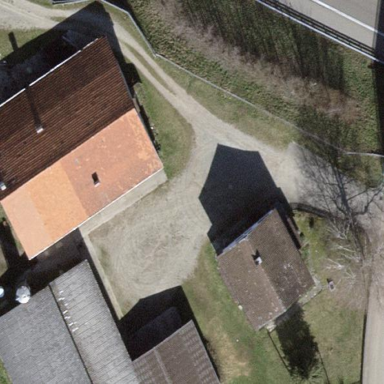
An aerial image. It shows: Farmyard area.